Interaction volume radius: 5 \u00c5
Interaction volume height: 20 \u00c5
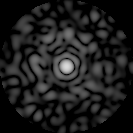
Disorder parameter: 0.8157